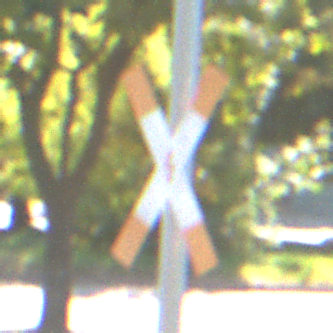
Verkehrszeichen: Andreaskreuz
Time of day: Midday
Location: Outdoor (Urban)
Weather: Clear
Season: NotSpecified
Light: Natural